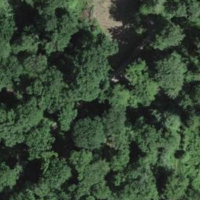
EUNIS habitat code: 41
Species observed at this site:
Polygonia c-album
Cirsium arvense